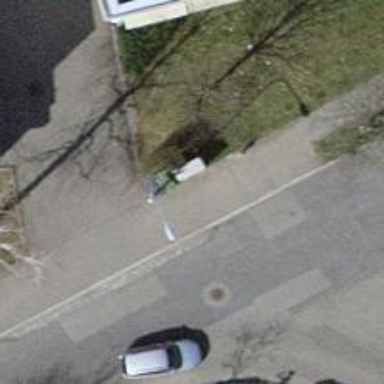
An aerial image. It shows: Street cabinet meant for power infrastructure.